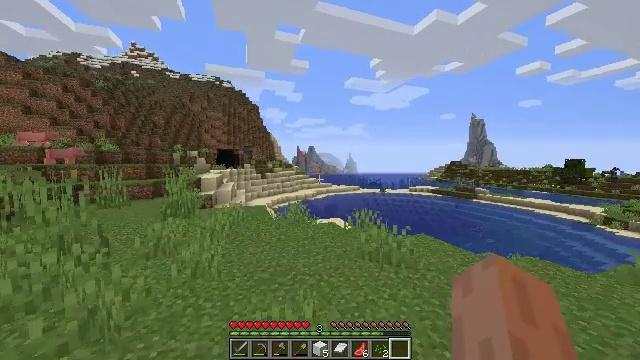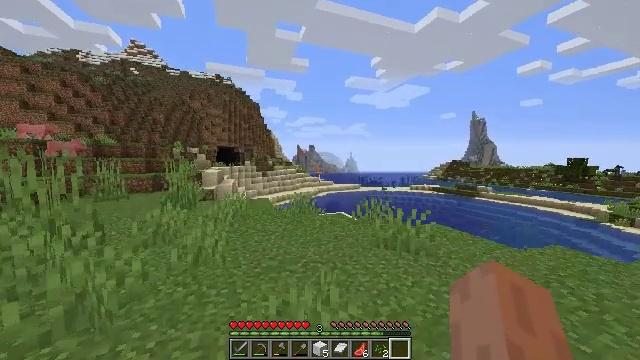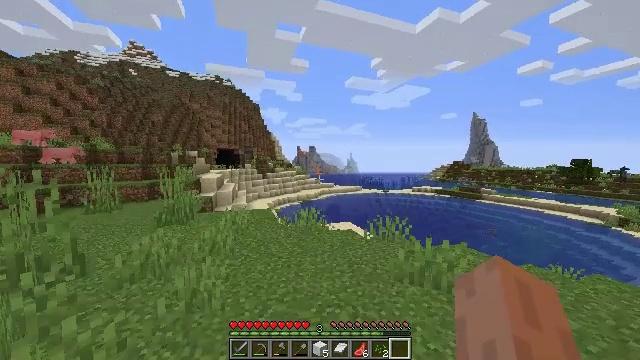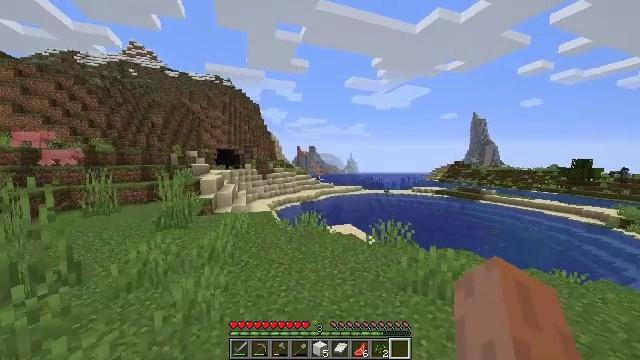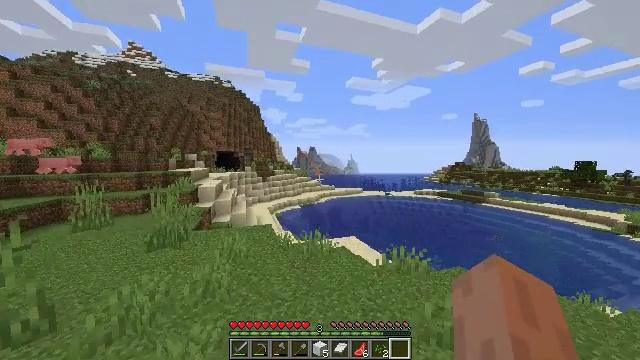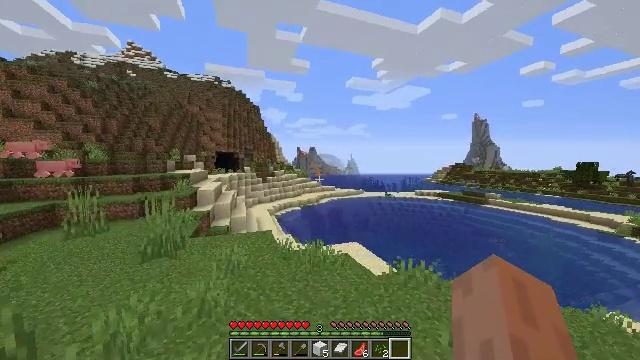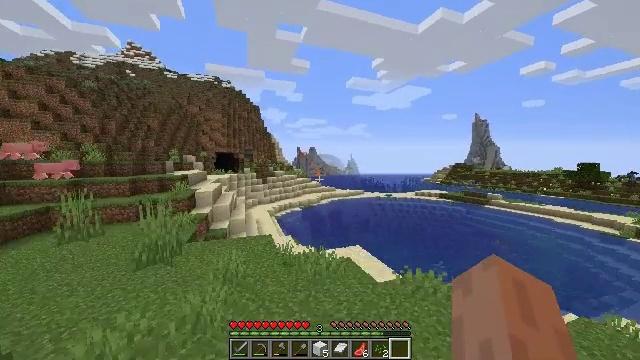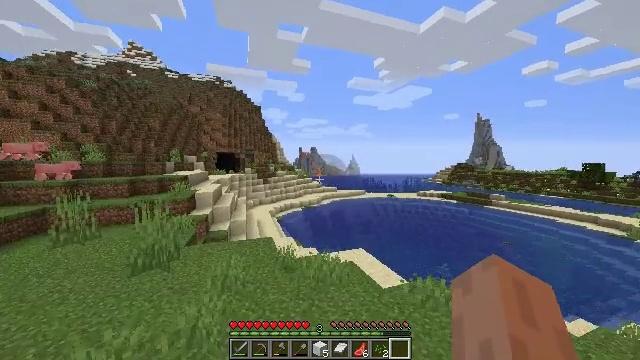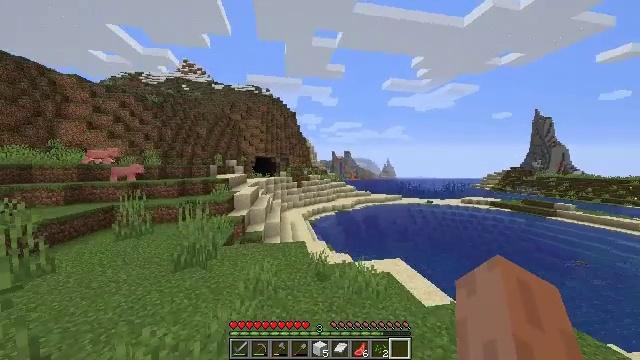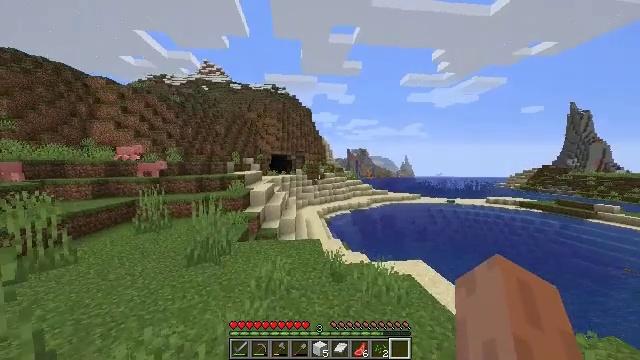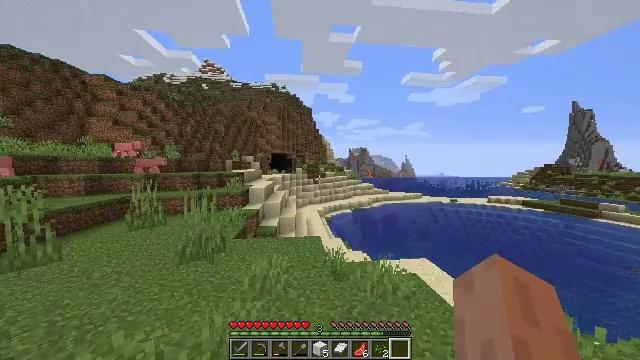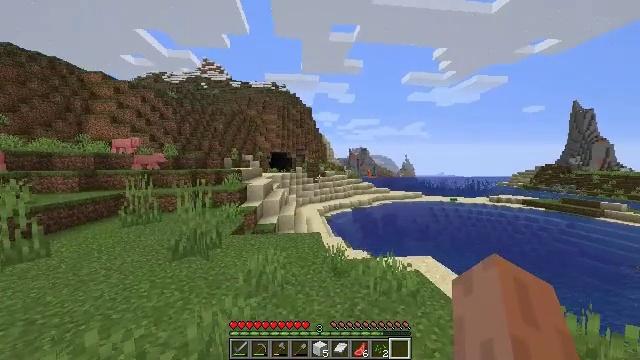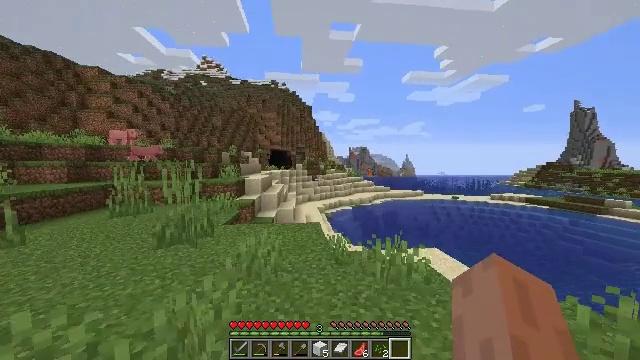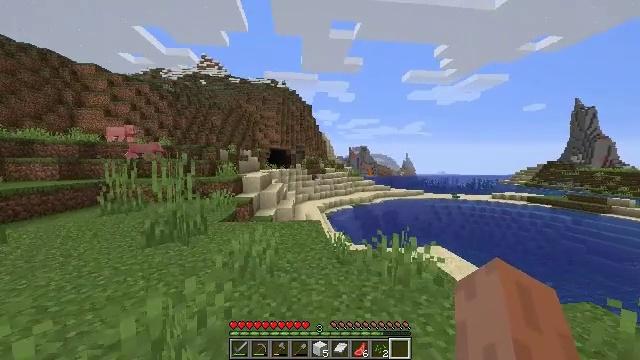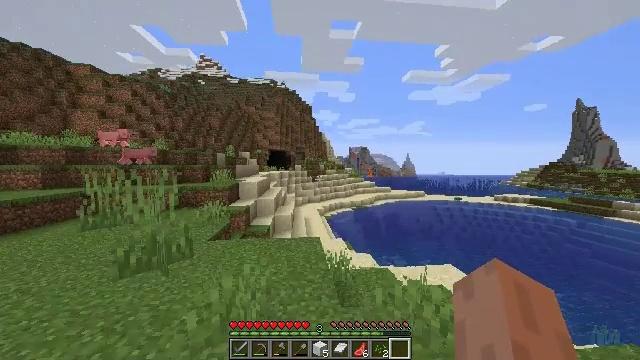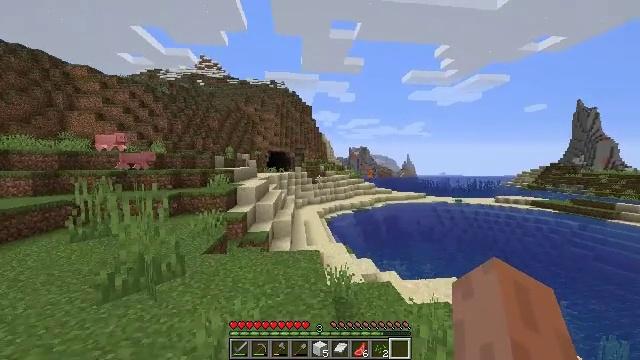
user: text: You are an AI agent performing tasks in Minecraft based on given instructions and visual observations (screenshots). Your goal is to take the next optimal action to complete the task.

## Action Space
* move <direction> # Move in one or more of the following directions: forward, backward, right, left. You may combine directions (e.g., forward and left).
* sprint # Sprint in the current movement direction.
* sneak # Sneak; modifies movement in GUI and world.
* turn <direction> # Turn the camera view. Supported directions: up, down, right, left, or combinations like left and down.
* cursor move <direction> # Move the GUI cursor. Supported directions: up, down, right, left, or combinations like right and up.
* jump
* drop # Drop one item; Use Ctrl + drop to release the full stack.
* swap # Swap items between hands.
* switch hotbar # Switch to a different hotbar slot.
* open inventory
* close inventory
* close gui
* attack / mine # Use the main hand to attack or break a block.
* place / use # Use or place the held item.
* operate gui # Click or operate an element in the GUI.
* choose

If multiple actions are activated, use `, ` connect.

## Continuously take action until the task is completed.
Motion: motion action
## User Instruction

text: Dig up some sand.
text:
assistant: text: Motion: move forward and move left, sprint
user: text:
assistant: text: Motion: move forward, sprint, jump
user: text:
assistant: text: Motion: move forward, sprint, jump
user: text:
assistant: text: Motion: move forward, sprint, jump
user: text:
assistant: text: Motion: move forward, sprint, jump
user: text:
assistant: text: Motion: move forward, sprint, jump
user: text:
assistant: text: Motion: move forward, sprint, jump
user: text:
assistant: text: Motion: move forward, sprint, turn left and up, jump
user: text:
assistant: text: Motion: move forward, sprint, turn left, jump
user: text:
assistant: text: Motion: move forward, sprint, jump
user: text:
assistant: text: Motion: move forward, sprint, jump
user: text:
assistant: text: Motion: move forward, sprint, jump
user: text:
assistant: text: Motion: move forward, sprint, jump
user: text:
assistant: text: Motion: move forward, sprint, jump
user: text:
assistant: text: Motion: move forward, sprint, jump
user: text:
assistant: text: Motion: move forward, sprint, jump
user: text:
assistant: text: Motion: move forward, sprint, jump
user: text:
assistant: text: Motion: move forward, sprint, jump
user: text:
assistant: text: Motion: move forward, sprint, jump
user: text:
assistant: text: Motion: move forward and move left, sprint, jump
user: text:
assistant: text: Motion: move forward and move left, sprint, jump
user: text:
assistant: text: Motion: move forward and move left, sprint, jump
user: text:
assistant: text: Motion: move forward and move left, sprint, jump
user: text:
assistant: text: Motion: move forward and move left, sprint, jump
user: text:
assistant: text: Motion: move forward and move left, sprint, turn left, jump
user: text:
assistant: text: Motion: move forward and move left, sprint, turn left, jump
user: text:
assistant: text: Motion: move forward and move left, sprint, jump
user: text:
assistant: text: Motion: move forward and move left, sprint, turn left, jump
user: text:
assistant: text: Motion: move forward and move left, sprint, turn left, jump
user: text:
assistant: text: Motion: move forward and move left, sprint, jump